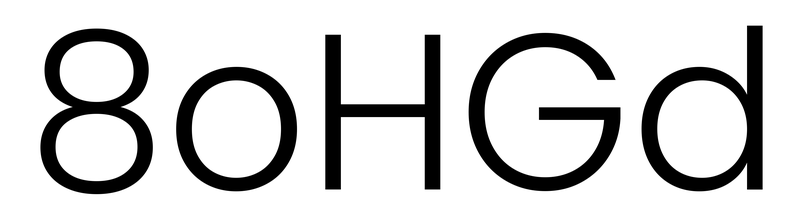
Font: Poppins-Light